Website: macys
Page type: delivery-shipping
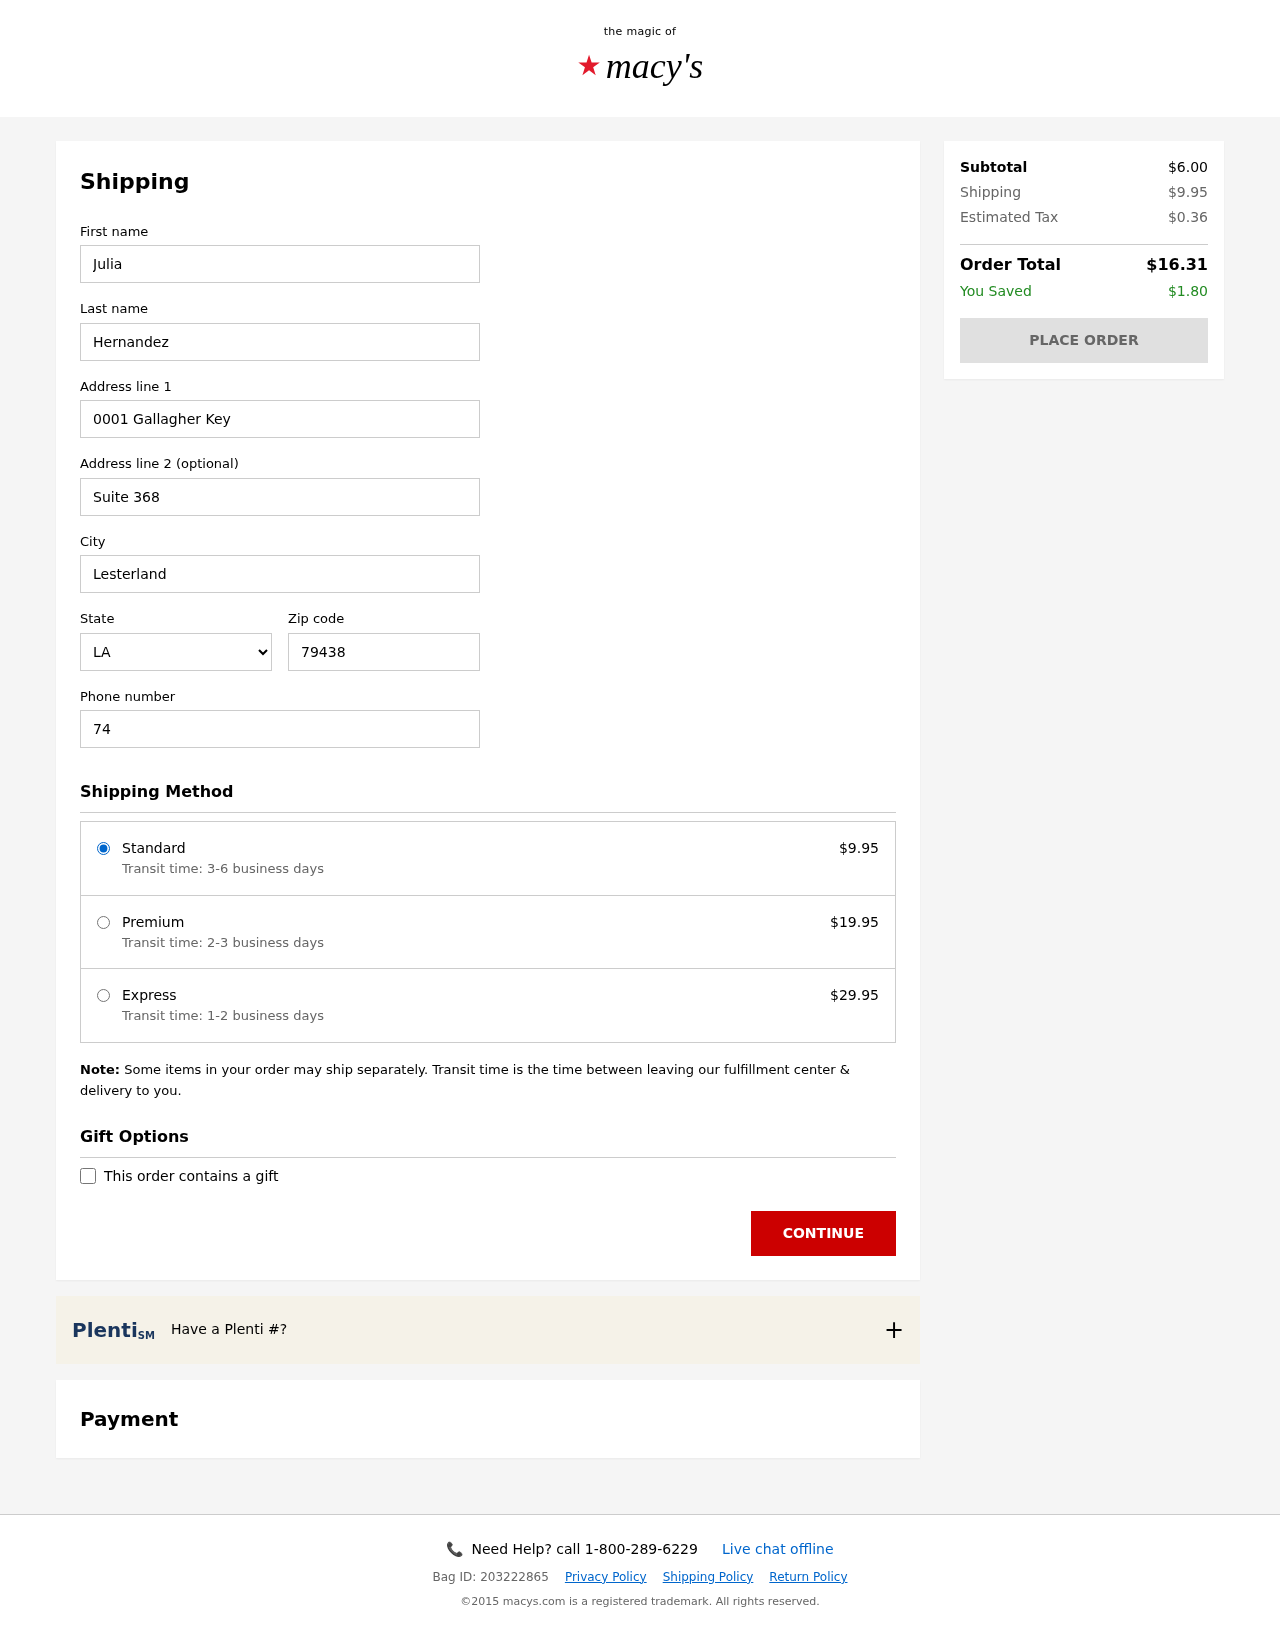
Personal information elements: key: PII_CITY
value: Lesterland
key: PII_FIRSTNAME
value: Julia
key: PII_LASTNAME
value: Hernandez
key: PII_PHONE
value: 7448130148
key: PII_POSTCODE
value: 79438
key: PII_STATE_ABBR
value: LA
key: PII_STREET
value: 0001 Gallagher Key
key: PII_STREET2
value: Suite 368
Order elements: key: ORDER_SHIPPING_COST
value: $9.95
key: ORDER_SHIPPING_PREMIUM
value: $19.95
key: ORDER_SHIPPING_EXPRESS
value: $29.95
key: ORDER_SUBTOTAL
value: $6.00
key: ORDER_TAX
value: $0.36
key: ORDER_TOTAL
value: $16.31
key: ORDER_SAVINGS
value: $1.80